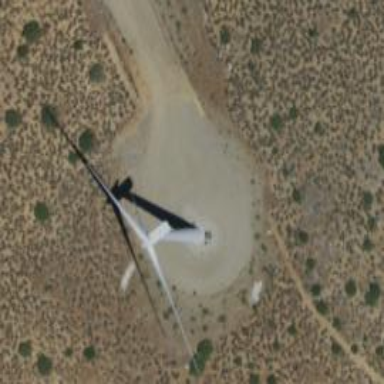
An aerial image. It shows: Wind generator powered by horizontal-axis wind turbine.